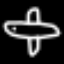
Label: airplane